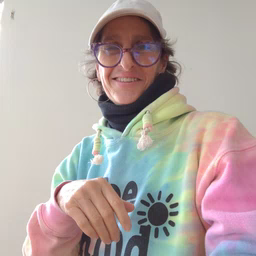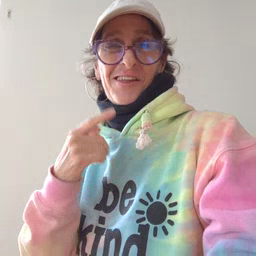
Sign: go